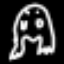
Label: frog